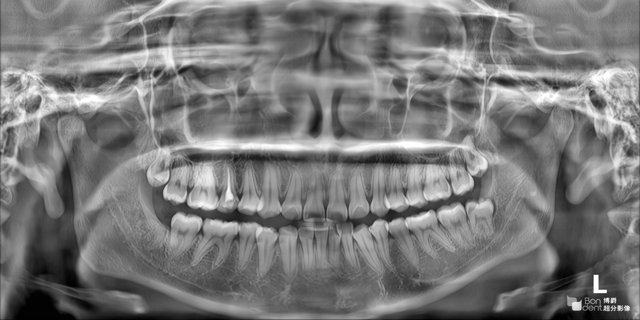
adult